Question: I'm facing a problem. I've a select box. Lets there are three option: No, Skip, Yes. If click on the "Yes", a new div will be appeared which have multiselect box for which I've used <URL>
So, I write HTML like this:
'''
<select class="man-catagory">
<option value="no">No</option>
<option value="skip">Skip</option>
<option value="yes">Yes</option>
</select>
<div class="selection-content">
<p class="left">Selection</p>
<div class="left selection">
<select class="multiple-select" multiple="multiple">
<option>A</option>
<option>B & C</option>
<option>D & F</option>
<option>1</option>
<option>2</option>
<option>3</option>
</select>
</div>
<div class="clear"></div>
</div>
'''
and set '.selection-content { display: none; }'
then add jQuery
'''
$('.man-catagory').change(function() {
if($(this).val() == 'yes')
$('.selection-content').slideDown();
else {
$('.selection-content').slideUp();
});
$(".multiple-select").dropdownchecklist();
'''
But, unfortunately, the dropdown of multiselect box didn't come when '.selection-content' appeared by selecting "Yes" at my local file. But, it came when I put those code at jsfiddle. May be, at my local files, the version of jquery is different. Anyway, I need to work that multiselect at my local files not jsfiddle. So, I arrange my code like this way:
'''
$('.man-catagory').change(function() {
if($(this).val() == 'yes') {
$('.selection-content').slideDown();
$(".multiple-select").dropdownchecklist();
} else {
$('.selection-content').slideUp();
}
});
'''
At that time, it's started working at my local files. But, it created a new problem. If anybody click "Yes", '.selection-content' will appear with the multiselect box. Everything works perfectly at this stage. After that, if select "No"/"Skip", '.selection-content' will disappear with the multiselect box. It's okay too. But, after that if clicking again at "Yes", '.selection-content' will appear with two multiselect boxes!

If this process is repeated again, at third time there will be 3 multi-select boxes. At fourth time, it'll be four multiselect boxes! So, I think as I called that multiselect box at :
'''
if($(this).val() == 'yes') {
$('.selection-content').slideDown();
$(".multiple-select").dropdownchecklist();
}
'''
I've to call something opposite of '$(".multiple-select").dropdownchecklist();' at . What should I write at there?
I've written at <URL> function'. This will be worked at jsfiddle but not at my local files for some unknown reason-I told once. Thanks in advance
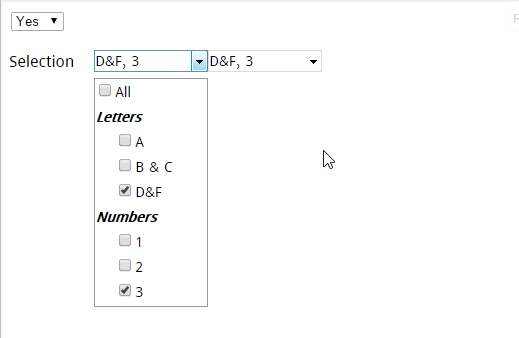
Answer: Instead of calling something opposite of '$(".multiple-select").dropdownchecklist();', you could simply use a class (e.g., 'dropdownchecklistactivated') to determine whether it's been called or not.
Change
'''
$(".multiple-select").dropdownchecklist({
'''
To
'''
$(".multiple-select").not(".dropdownchecklistactivated").addClass("dropdownchecklistactivated").dropdownchecklist({
'''
Updated Fiddle: <URL>